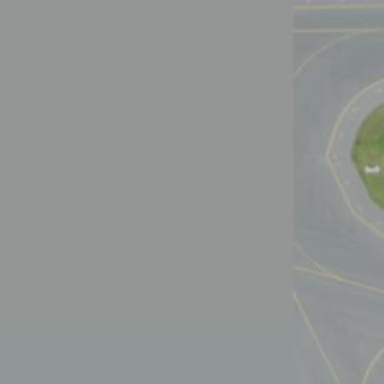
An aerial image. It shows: View of taxiway at the airport.